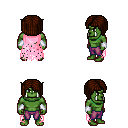
a pixel art fantasy rpg character, male body template, orc, green skin, pink tattered cape, magenta pants, brown pageboy hairstyle, white cloth bracers, four views (front, back, left, right), 2x2 character sprite sheet, small pixel art, hard edges, no anti-aliasing